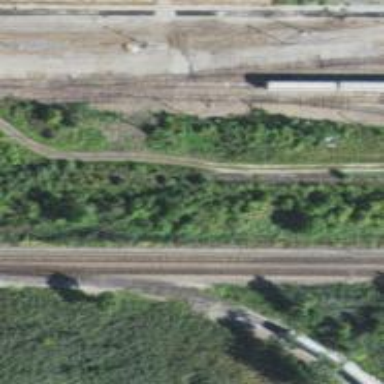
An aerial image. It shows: Abandoned railway.